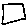
Label: square